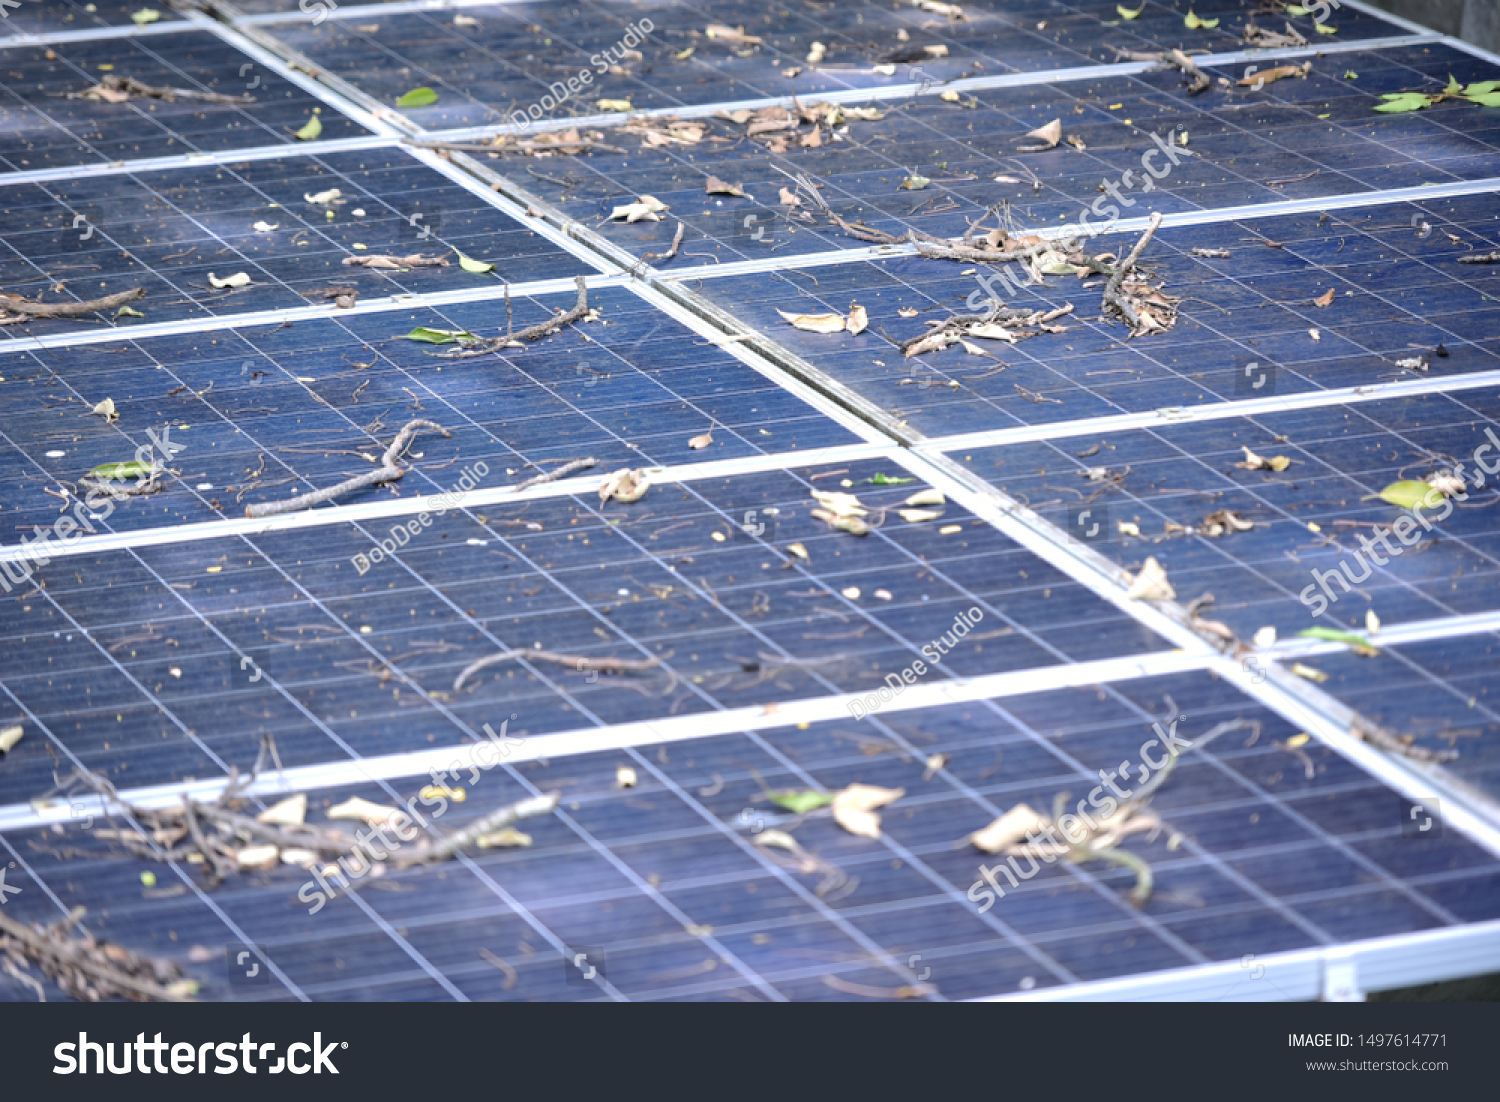
Label: Bird-drop